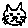
Label: cat